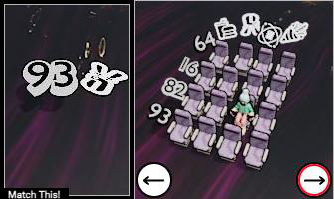
Task: seats
Answer: no